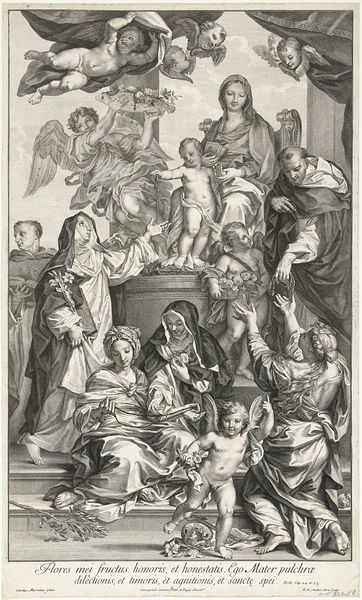
Titel: Maria met kind op troon, met rozenkransen
Künstler: Robert van Audenaerd
Standort: Amsterdam
Institution: Rijksmuseum
Schlagwörter: weiß, frauen, menschen, blumen, schwarz, blick, tuch, gesichter, hände, sitzend, stehend, kinder, engel, chair, curtain, men, people, priest, religious, steps, white, women, black, group, woman, flowers, print, fliegend, angel, angels, clouds, fruit, heaven, naked, nude, sky, boy, child, heilige, maria, black and white, mother, fly, flying, french, cross, step, wings, virgin, cherub, cherubs, cupid, putti, feast, madonna, jesus, art, monk, engraving, religion, nonnen, branches, greifend, christ, baby, mary, christianity, saints, plate, father, mothers, pedestal, palms, wing, latin, penis, catholic, offering, kneel, engelsgesichter, nuns, couds, 19th century, nun, st anne, curatin, worship, habit, what the fuck, christ child, virginity, hcherub, flores, mei, tepia, babes, angel babies, st ann, sacre conversazione